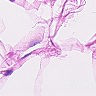
Metastatic tissue present: no